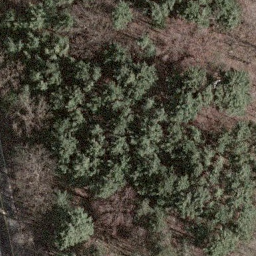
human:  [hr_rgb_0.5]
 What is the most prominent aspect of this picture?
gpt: forest